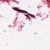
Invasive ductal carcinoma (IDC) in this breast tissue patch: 0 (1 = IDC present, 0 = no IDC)